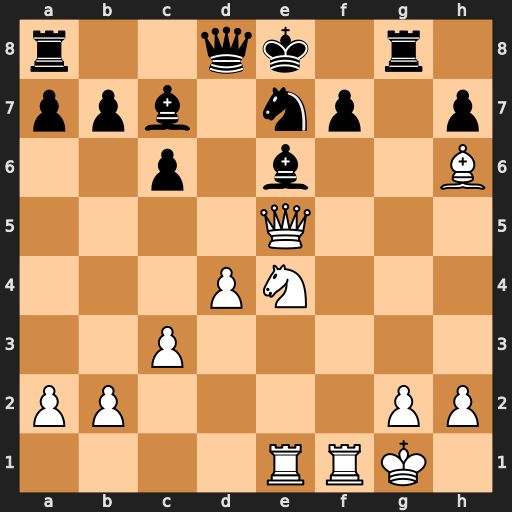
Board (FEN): r2qk1r1/ppb1np1p/2p1b2B/4Q3/3PN3/2P5/PP4PP/4RRK1
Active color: w
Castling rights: q
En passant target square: -
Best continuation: Nf6#